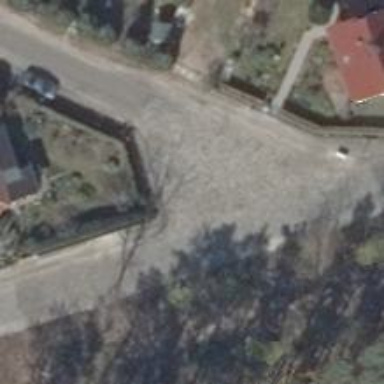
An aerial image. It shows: Residential road.